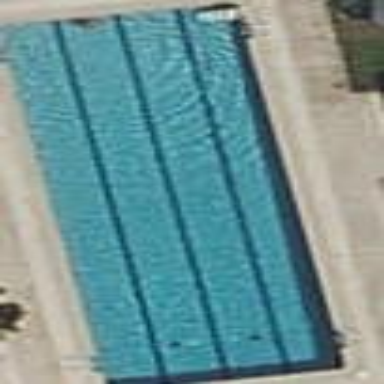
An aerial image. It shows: Swimming pool located in leisure land.